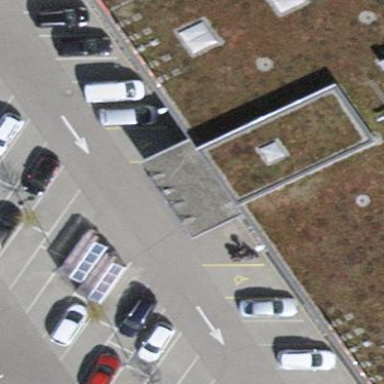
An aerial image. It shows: View of roof of building.